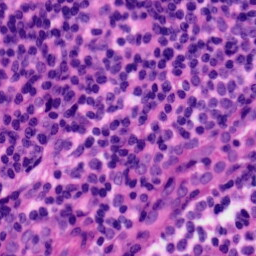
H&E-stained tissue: Tonsil